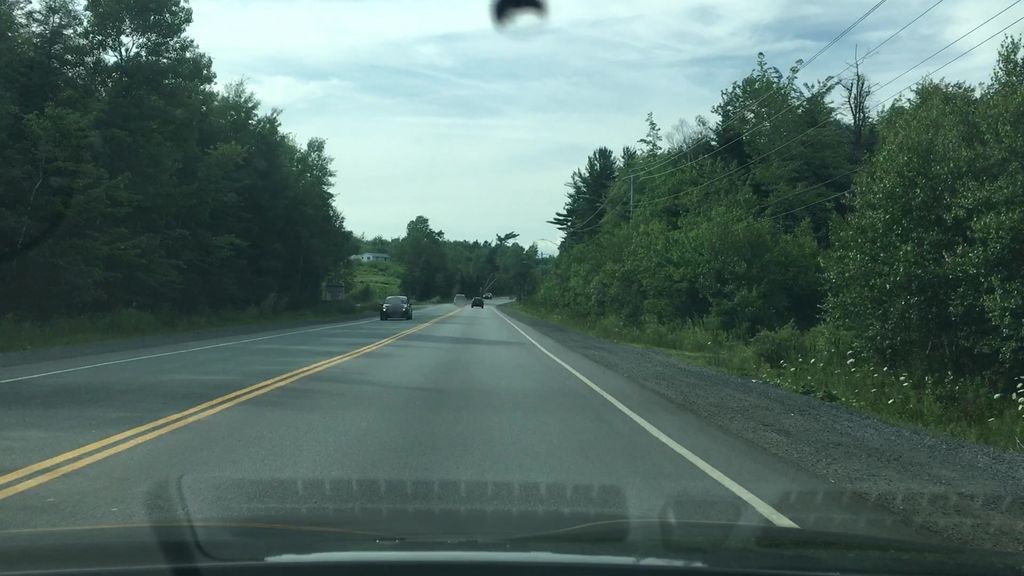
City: halifax